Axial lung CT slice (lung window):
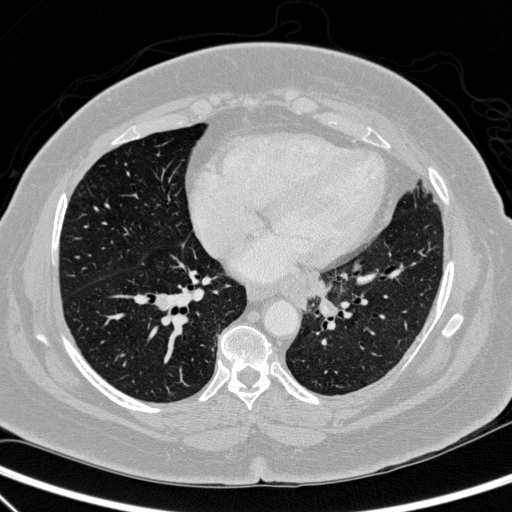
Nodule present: no